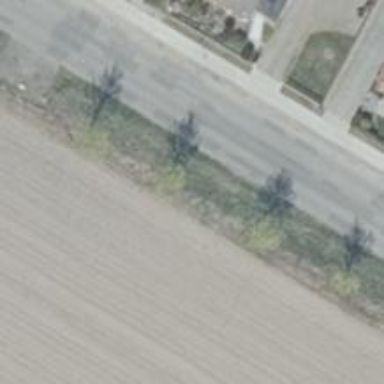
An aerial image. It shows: Row of trees in natural setting.